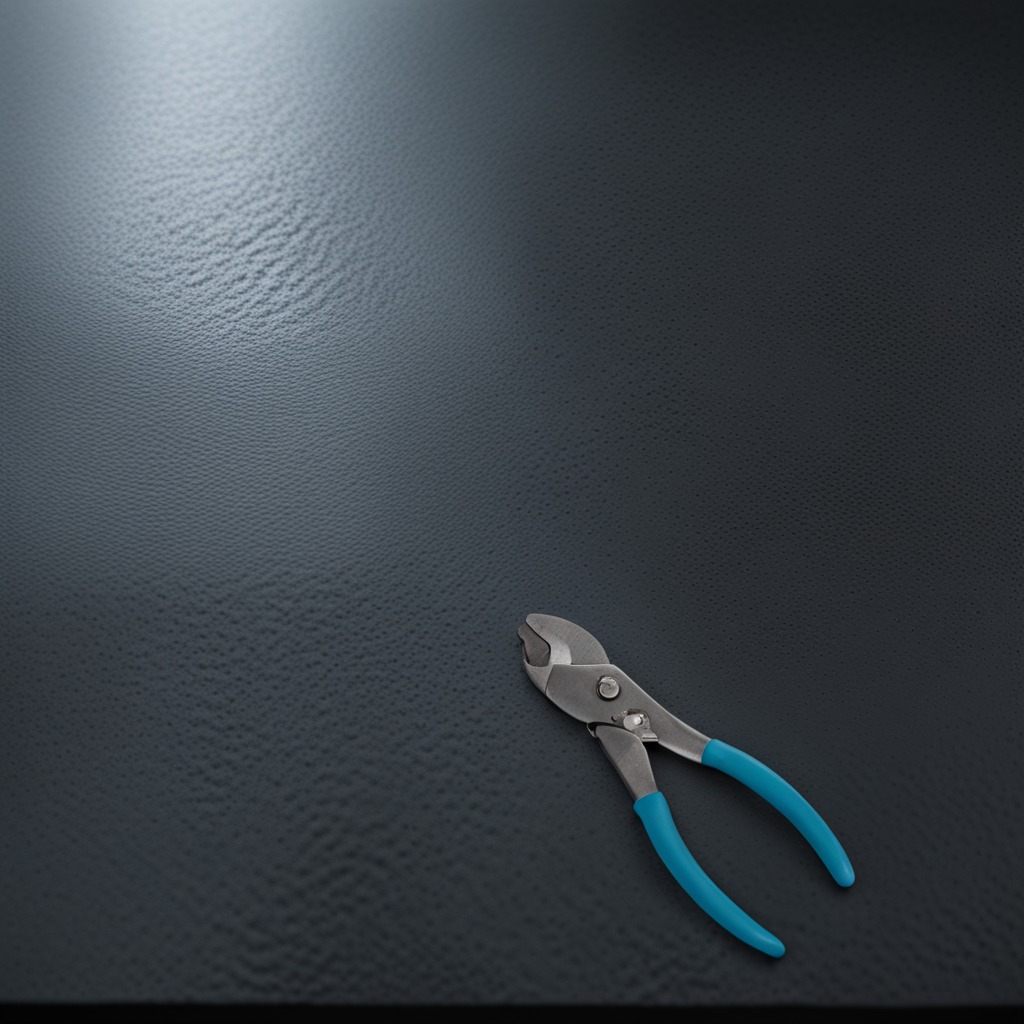
A plier is lying on a clean granite table inside a workshop at night dim ambient light soft shadows worn but